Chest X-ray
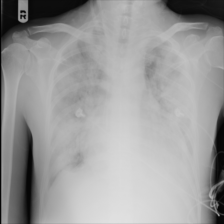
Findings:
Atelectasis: negative
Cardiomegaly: negative
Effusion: negative
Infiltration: negative
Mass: negative
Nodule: negative
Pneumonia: negative
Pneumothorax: negative
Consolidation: negative
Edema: negative
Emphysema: negative
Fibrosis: negative
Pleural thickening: negative
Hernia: negative